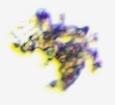
Label: Detritus